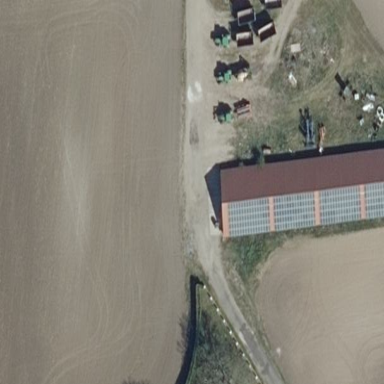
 generating electricity through photovoltaic methods."